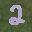
Label: 2